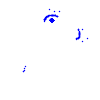
Particle: pion